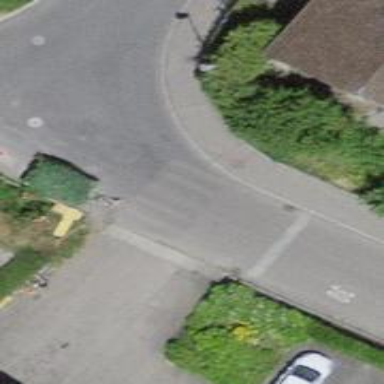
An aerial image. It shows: Unmarked road crossing.